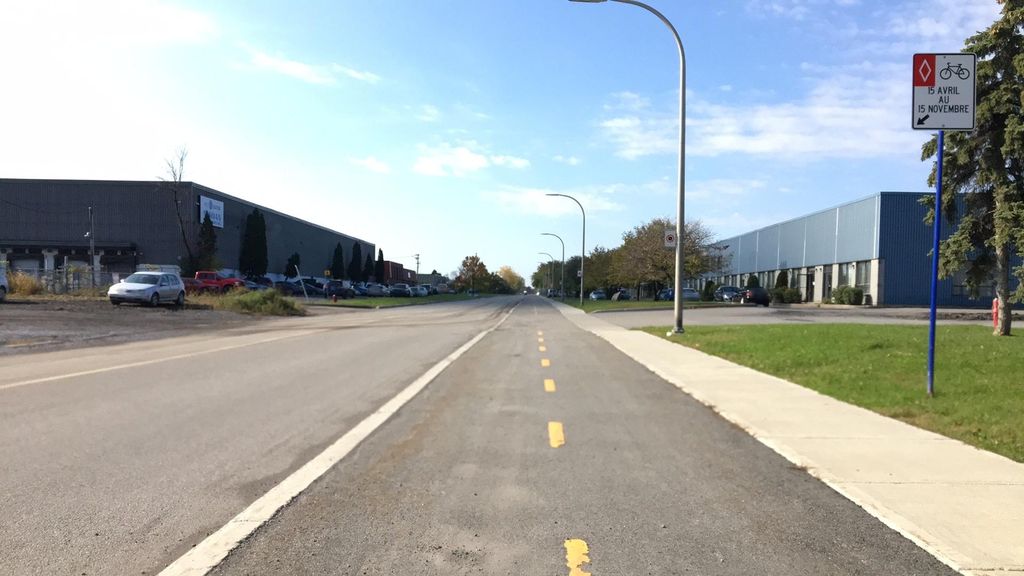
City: montreal